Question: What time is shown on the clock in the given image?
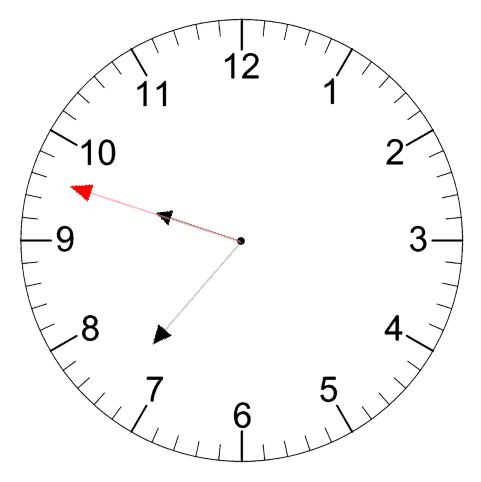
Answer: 09:36:48